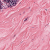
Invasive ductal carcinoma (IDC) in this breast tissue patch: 0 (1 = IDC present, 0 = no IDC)